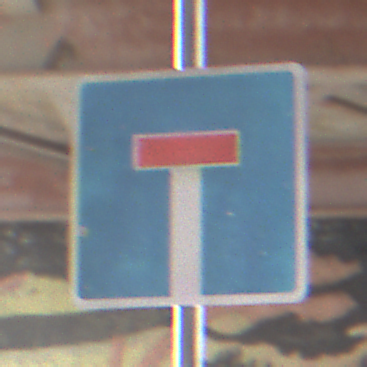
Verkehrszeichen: Sackgasse
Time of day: Midday
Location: Roofed (Special)
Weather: Overcast
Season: NotSpecified
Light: Natural